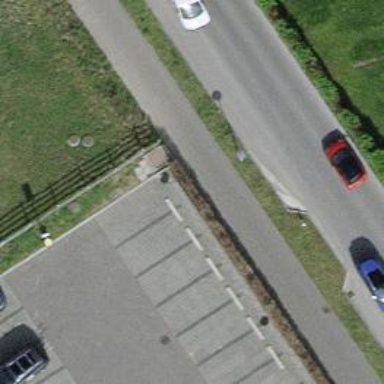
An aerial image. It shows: Road with steps.